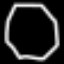
Label: octagon